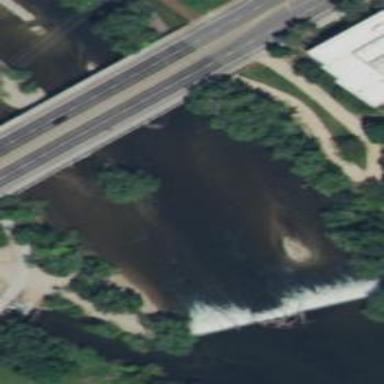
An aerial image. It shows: Weir along the waterway.